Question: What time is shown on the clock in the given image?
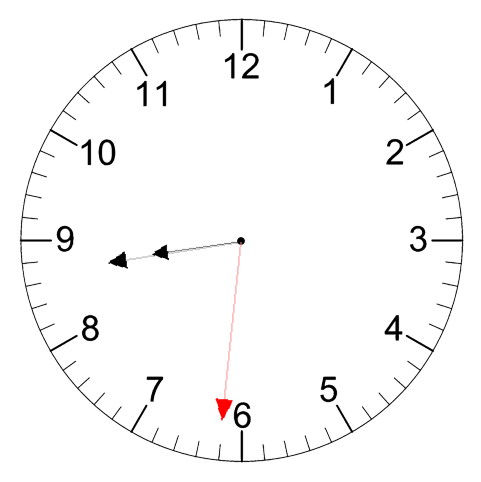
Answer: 08:43:31